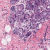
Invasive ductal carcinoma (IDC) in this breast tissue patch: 0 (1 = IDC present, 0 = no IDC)